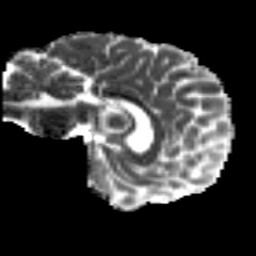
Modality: MD
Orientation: sagittal
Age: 23
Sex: male
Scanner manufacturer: siemens
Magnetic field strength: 3 T
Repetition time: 8.8 s
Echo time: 0.085 s